Question: Below is my table data structure.
'''
select 100 id, 1 srno,0 amt from dual
union all
select 100 id, 2 srno, 1000 amt from dual
union all
select 100 id, 3 srno, 1000 amt from dual
union all
select 100 id, 4 srno, 0 amt from dual
union all
select 100 id, 5 srno, 2000 amt from dual
'''
I want result like this,
'''
ID From_Srno To_Srno amt
100 1 1 0
100 2 3 1000
100 4 4 0
100 5 5 2000
'''

Thanks,
Fame
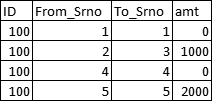
Answer: This reads as a gaps-and-island problem, where you want to group together "adjacent" rows that have the same 'amt'.
I would recommend the difference between row numbers to define the groups:
'''
select id, min(srno) from_srno, max(srno) max_srno, amt
from (
select t.*,
row_number() over(partition by id order by srno) rn1,
row_number() over(partition by id, amt order by srno) rn2
from mytable t
) t
group by id, amt, rn1 - rn2
'''
<URL>: